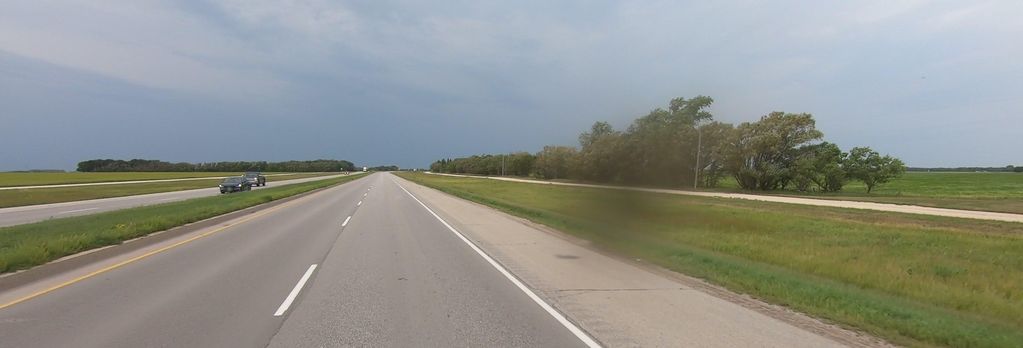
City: winnipeg